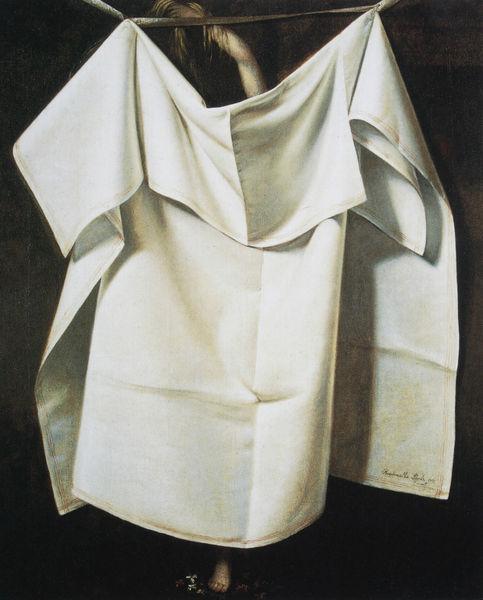
Titel: Venus Rising from the Sea - A Deception (After the Bath)
Künstler: Raphaelle Peale
Standort: Kansas City (Missouri)
Institution: The Nelson-Atkins Museum of Art
Schlagwörter: akt, baum, dunkel, fuß, gemälde, hand, kopf, körper, nackt, schatten, weiß, wäsche, blume, blumen, braun, frau, hell, licht, schwarz, ölbild, blüte, blüten, tuch, hemd, arm, barock, falten, leiche, leinen, mensch, mord, toter, holland, hände, signatur, tischdecke, tischtuch, vorhang, haare, schnur, stoff, kind, person, pflanze, pflanzen, kontrast, stock, stilleben, stillleben, spanien, trocknen, wäscheleine, stab, leine, falte, detail, handtuch, umkleide, glatt, laken, zehen, bedecken, leuchten, versteckt, serviette, bad, waschen, barfuss, hängen, spanisch, seil, monogramm, blanc, hell-dunkel, badetuch, hängend, schattenwurf, verdecken, christus, jesus, kreuzabnahme, leichentuch, schnurr, verborgen, versteck, flamand, gewebe, aufhängen, textil, verhüllt, leichnahm, verdeckt, duschen, dusche, christi, schutz, fals, falz, letzte ölung, folter, paravent, umziehen, trompe l'euil, geheim, schweißtuch, veronica, drap, pied, hängt, textur, bras, prado, zurbaran, madrid, augentäuschung, gebügelt, saint suaire, hngen, sichtschutz, trompe de l'euil, verhängen, wäschestück, verhängt, abschirmen, nu, flame, umkliede, suspendu, changement, habiller, corde à linge, verdeckte begierde, geheimnis, changer